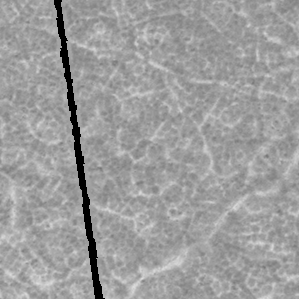
Label: frost